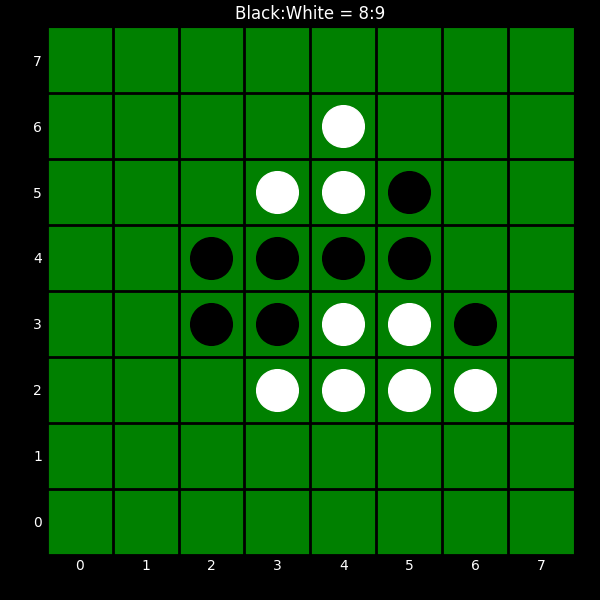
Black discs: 8
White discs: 9